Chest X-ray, AP view. Patient: 37 years old, sex F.
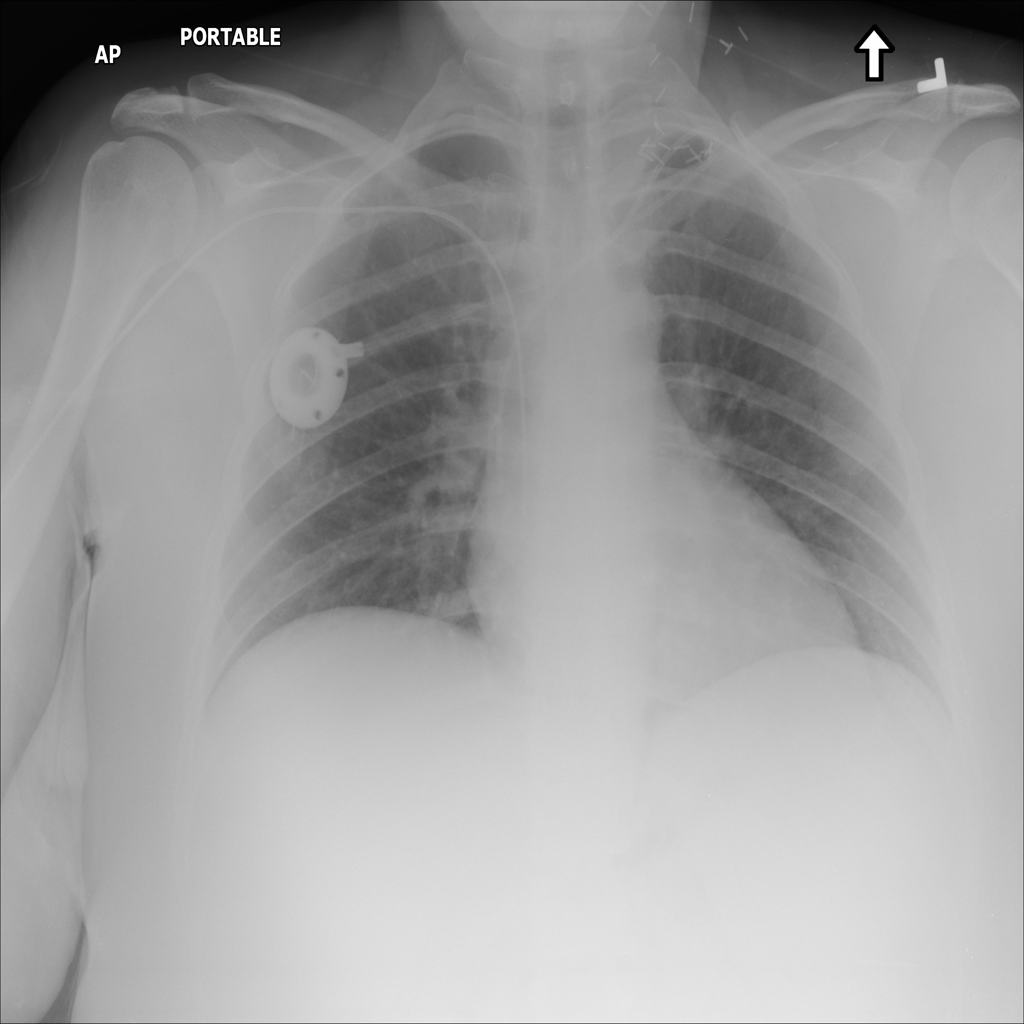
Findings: No Finding